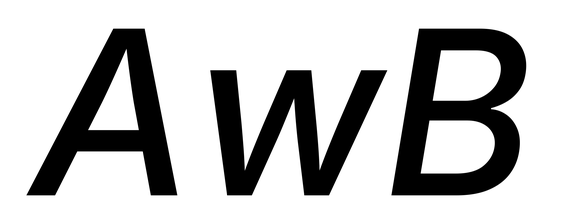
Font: Inter-Italic_Medium_Italic